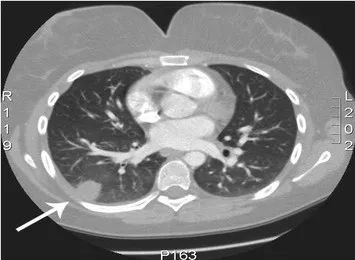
Thoracic CT-scan showing a consolidation in the right inferior lobe (arrow) interpreted as a pulmonary infarction due to pulmonary embolism from the cardiac thrombus.
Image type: radiology (ct)